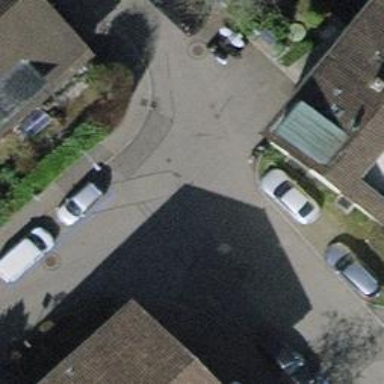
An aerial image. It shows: Paved footway with zebra crossing.